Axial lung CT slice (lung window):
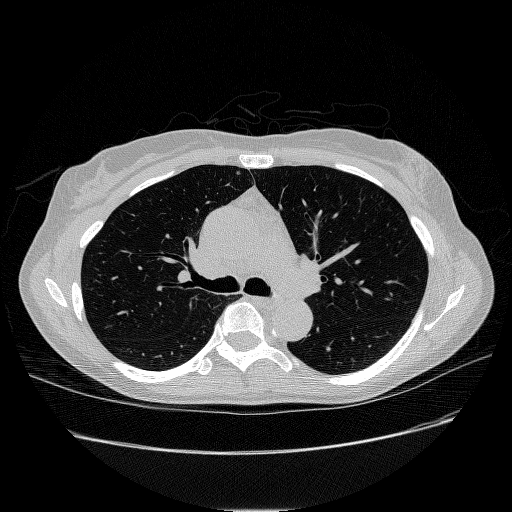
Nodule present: no